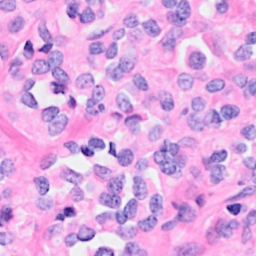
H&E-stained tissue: Breast